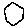
Label: hexagon